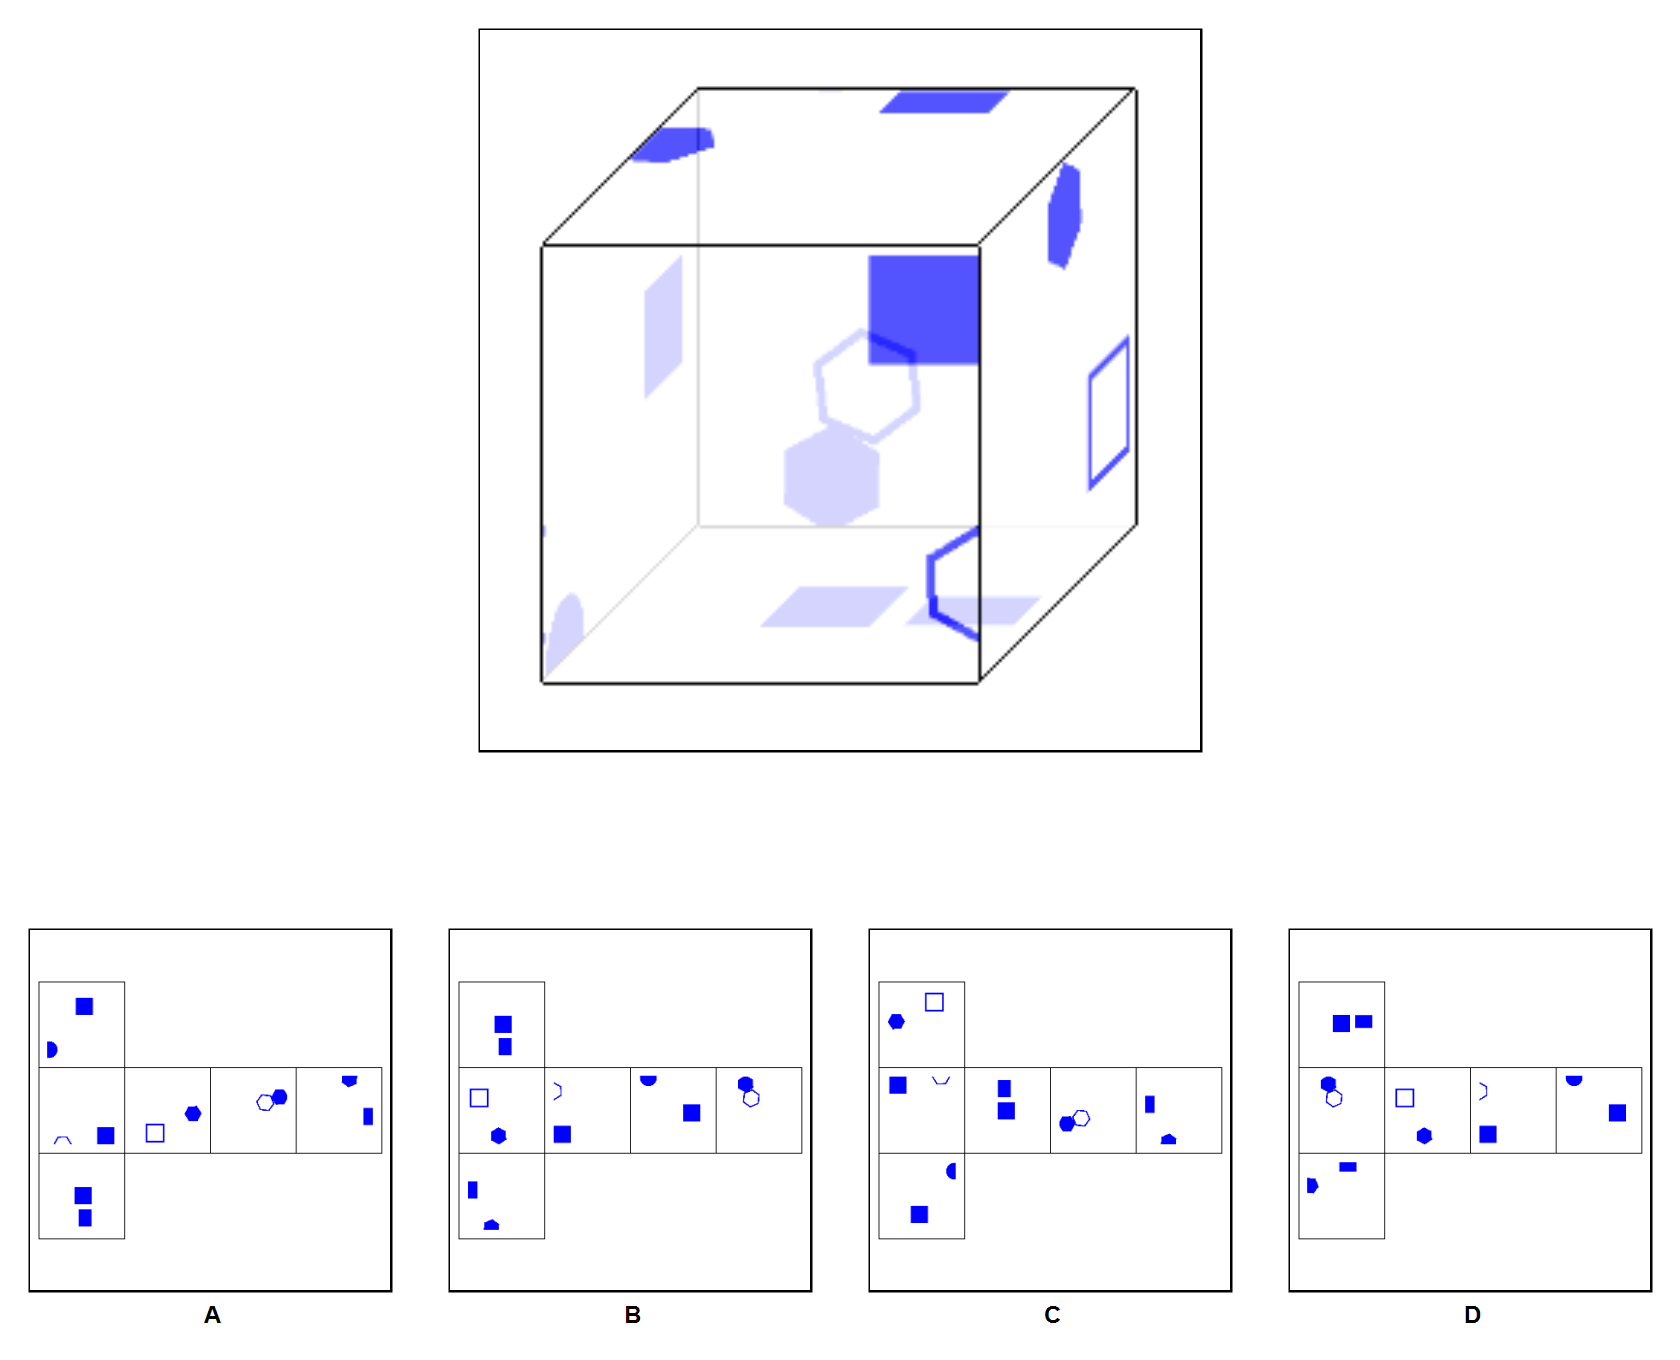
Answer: A